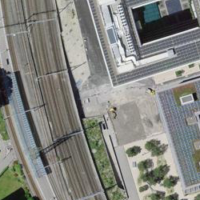
EUNIS habitat code: 54
Species observed at this site:
Euonymus europaeus